Question: With v:2.4, FF18, using datetime demo, if I click-drag the number wheel up/down, the numbers go momentarily outside the wheel area, then disappear and then wheel is actually scrolled. This did not happen in v:2.0. Is there a way to avoid this effect, or is it a bug?
Sorry, hard to get a screen shot; it just happens for an instant, but looks ugly.
---
Got a screenshot

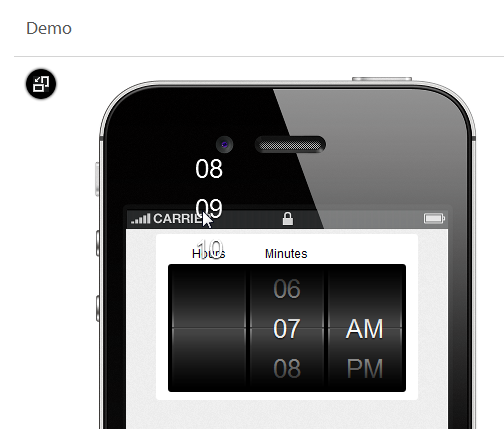
Answer: Looks like it's fixed in 2.4.1
The issue did not happen in 2.0 (and 2.1) because the 'top' property was animated instead of the hardware accelerated 'translate3d', which provides more fluid animations, but appears to behave funky on FF18.
Surprisingly removing the 'border-radius' from the '.dww' class (the animation container) looks like solved the issue.